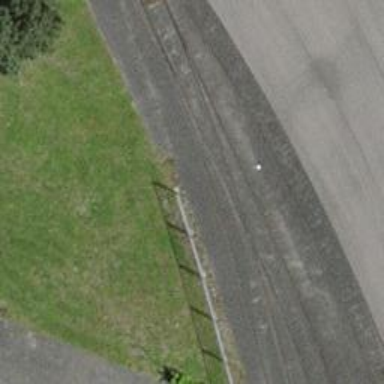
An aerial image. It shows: Single-track spur railway line.